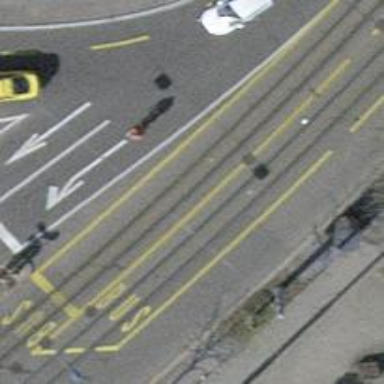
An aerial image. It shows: Secondary road with asphalt surface. There are separate tram embedded rails on both sidewalks.